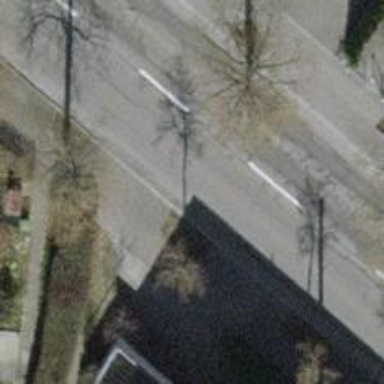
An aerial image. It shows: Parking aisle designated as service road.